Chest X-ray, PA view. Patient: 66 years old, sex M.
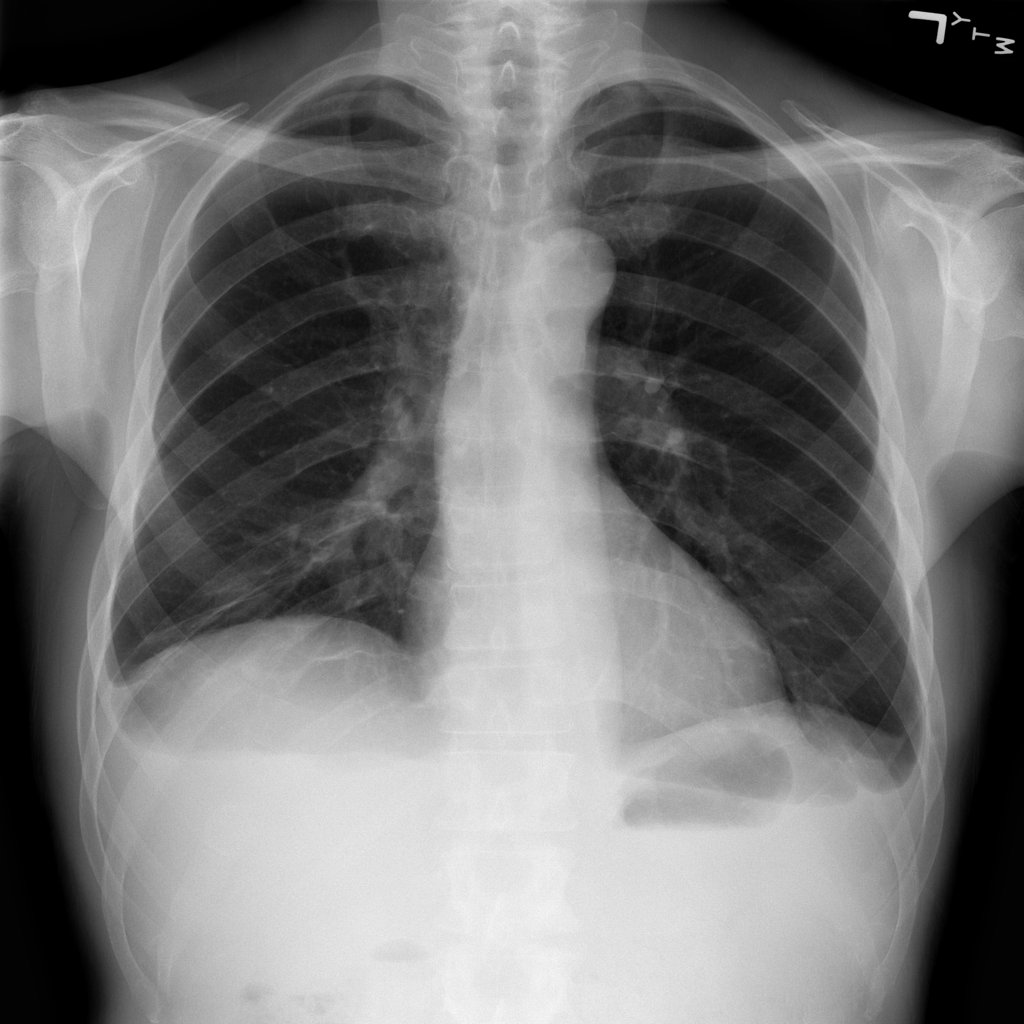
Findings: Atelectasis, Effusion